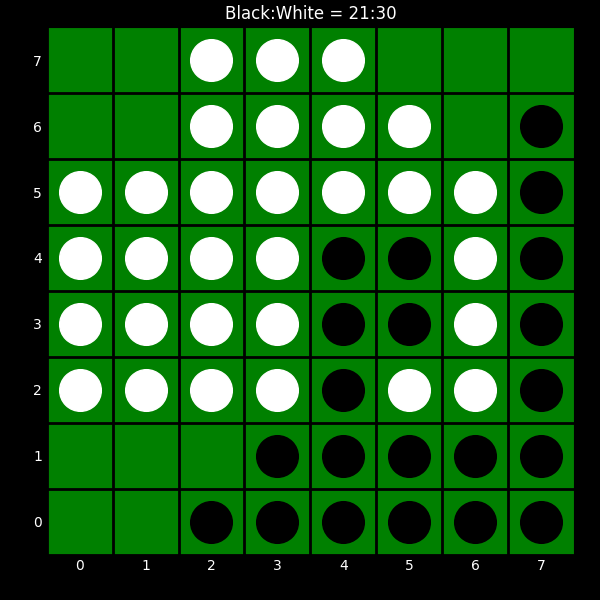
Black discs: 21
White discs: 30